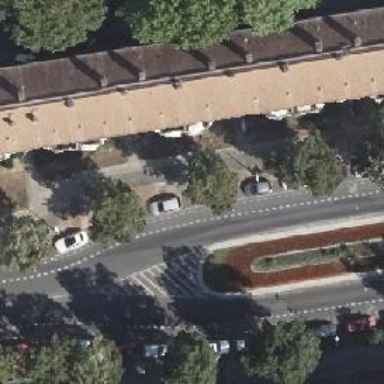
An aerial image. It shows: Avenue lined with deciduous broadleaved trees.